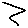
Label: zigzag